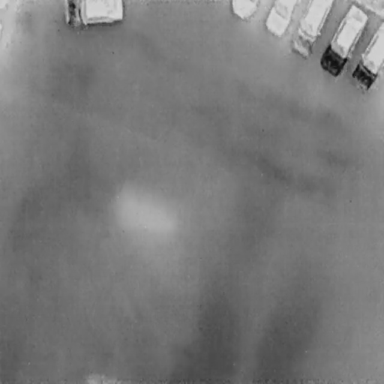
There are six Cars in the infrared image.